Question: I am trying to use matplotlib to draw a plot for a discrete function with connecting lines between those discrete lines, but the generated plot is very strange. Though I have already set all discrete lines (blue ones) to have equal length, they still seems different in the plot. Furthermore, there are blank spaces between connecting lines and discrete lines even though I set that they should intersect at the same point.

'''
import numpy as np
from matplotlib import pyplot as plt
x=np.linspace(0,17)
plt.ylim(-5,2)
plt.plot(x[x < 1.0], 0.0 + x[x < 1.0]*0, color='blue', linewidth=3.0)
plt.plot(x[(x > 2.0) & (x < 3.0)], 1.31 + x[(x>2.0) & (x<3.0)]*0, color='blue', linewidth=3.0)
plt.plot(x[(x > 4.0) & (x < 5.0)], 0.16 + x[(x>4.0) & (x<5.0)]*0, color='blue', linewidth=3.0)
plt.plot(x[(x > 6.0) & (x < 7.0)], -1.94 + x[(x>6.0) & (x<7.0)]*0, color='blue', linewidth=3.0)
plt.plot(x[(x > 8.0) & (x < 9.0)], -3.77 + x[(x>8.0) & (x<9.0)]*0, color='blue', linewidth=3.0)
plt.plot(x[(x > 10.0) & (x < 11.0)], -3.82 + x[(x>10.0) & (x<11.0)]*0, color='blue', linewidth=3.0)
plt.plot(x[(x > 12.0) & (x < 13.0)], -2.75 + x[(x>12.0) & (x<13.0)]*0, color='blue', linewidth=3.0)
plt.plot(x[(x > 14.0) & (x < 15.0)], -1.64 + x[(x>14.0) & (x<15.0)]*0, color='blue', linewidth=3.0)
plt.plot([1,2],[0.0,1.31], color='black')
plt.plot([3,4],[1.31,0.16], color='black')
plt.plot([5,6],[0.16,-1.94], color='black')
plt.plot([7,8],[-1.94,-3.77], color='black')
plt.plot([9,10],[-3.77,-3.82], color='black')
plt.plot([11,12],[-3.82,-2.75], color='black')
plt.plot([13,14],[-2.75,-1.64], color='black')
plt.show()
'''
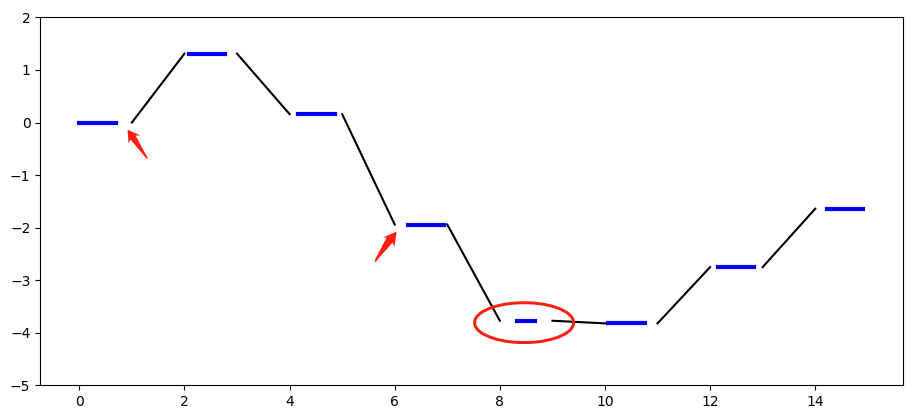
Answer: What you see is the (low) resolution of your x-data, as it only consists of 50 points, which is the default of 'np.linspace'.
Try
'''
x = np.linspace(0, 17, 1000)
'''
for example.